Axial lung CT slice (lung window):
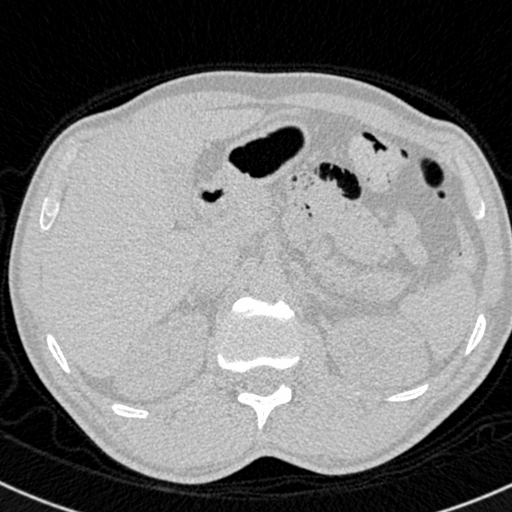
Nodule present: no